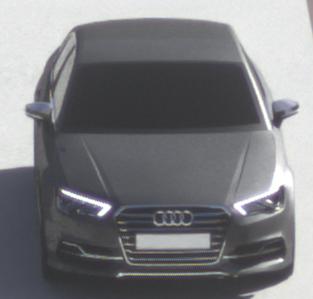
Make: Audi
Model: S3
Detailed model: 8V
Model produced from: 2013
Model produced until: 2020
Doors: 4
Color: gray
Road condition: dry road
Daytime: morning or afternoon
Contrast: high contrast